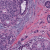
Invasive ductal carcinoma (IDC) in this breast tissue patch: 1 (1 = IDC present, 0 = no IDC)